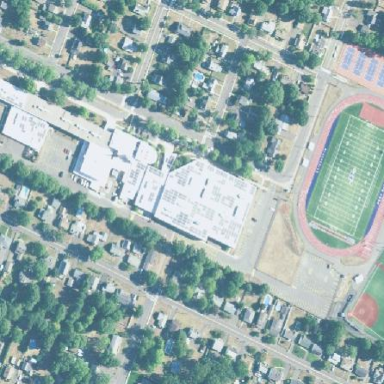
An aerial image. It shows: School.